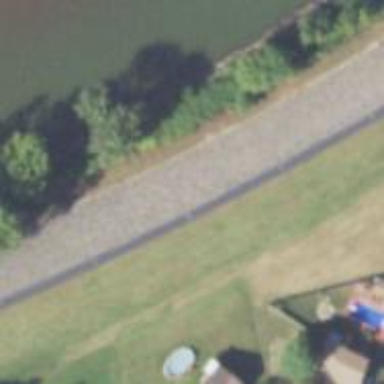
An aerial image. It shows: Cycleway with asphalt surface running along embankment.